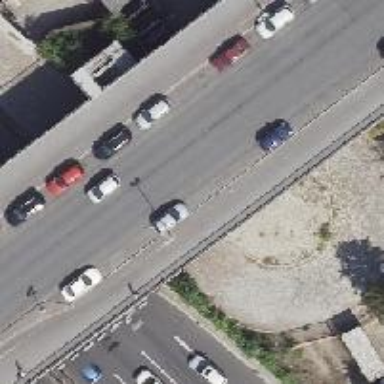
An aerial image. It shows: Tertiary road on asphalt with bridge crossing. There are sidewalks on both sides and cycle track. The parking lanes are parallel to the road.